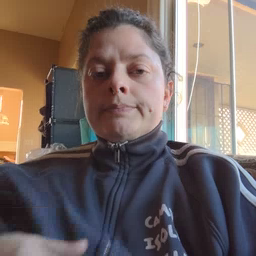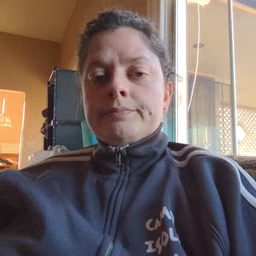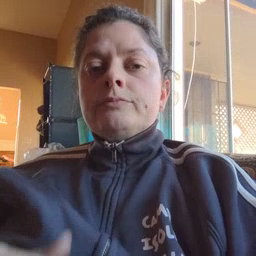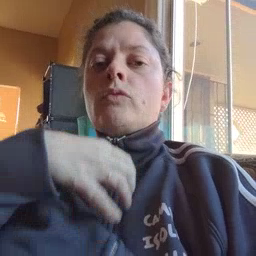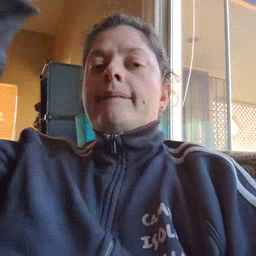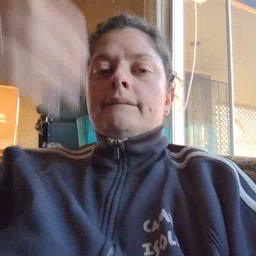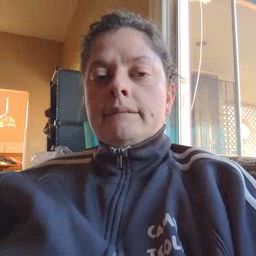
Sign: giraffe